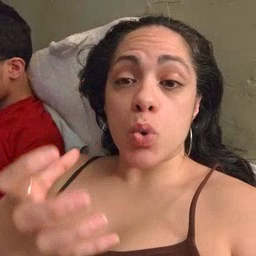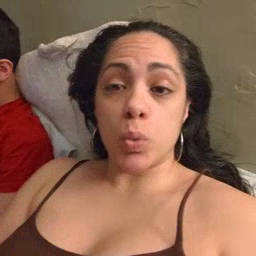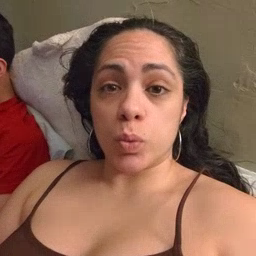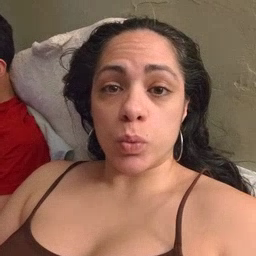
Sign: balloon